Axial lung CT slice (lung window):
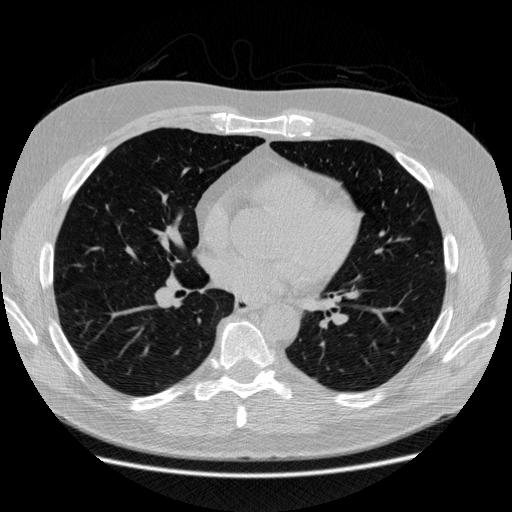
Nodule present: no